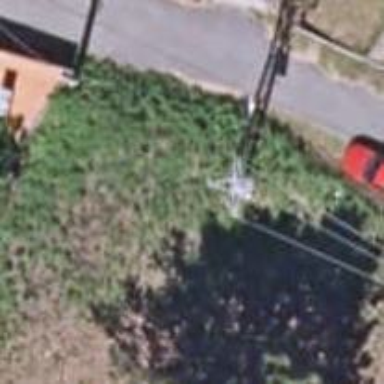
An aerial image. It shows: Power pole.